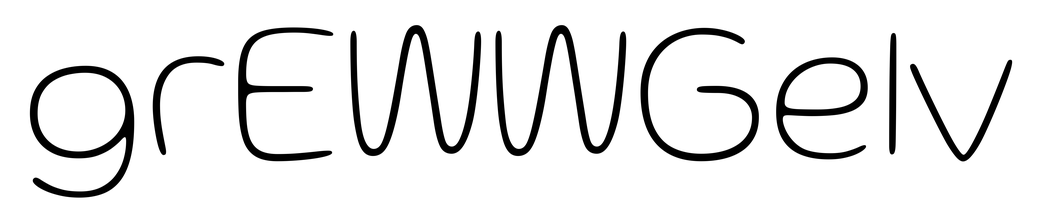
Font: Gluten_Thin